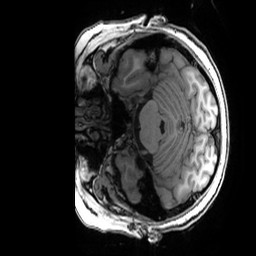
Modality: T1w
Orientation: axial